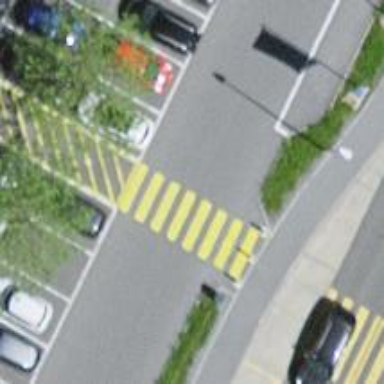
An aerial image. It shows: Marked zebra crossing on the road.